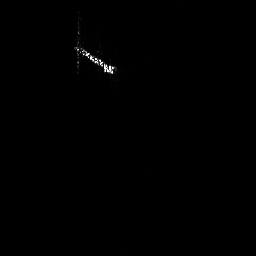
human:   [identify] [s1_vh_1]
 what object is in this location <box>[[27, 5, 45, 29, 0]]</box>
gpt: <ref>1 large ship at the top</ref>